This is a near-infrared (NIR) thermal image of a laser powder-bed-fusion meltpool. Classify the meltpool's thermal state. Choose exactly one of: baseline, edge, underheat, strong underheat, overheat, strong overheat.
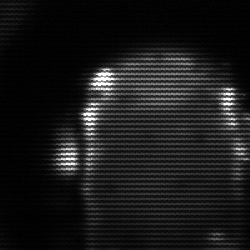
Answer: baseline